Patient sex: M
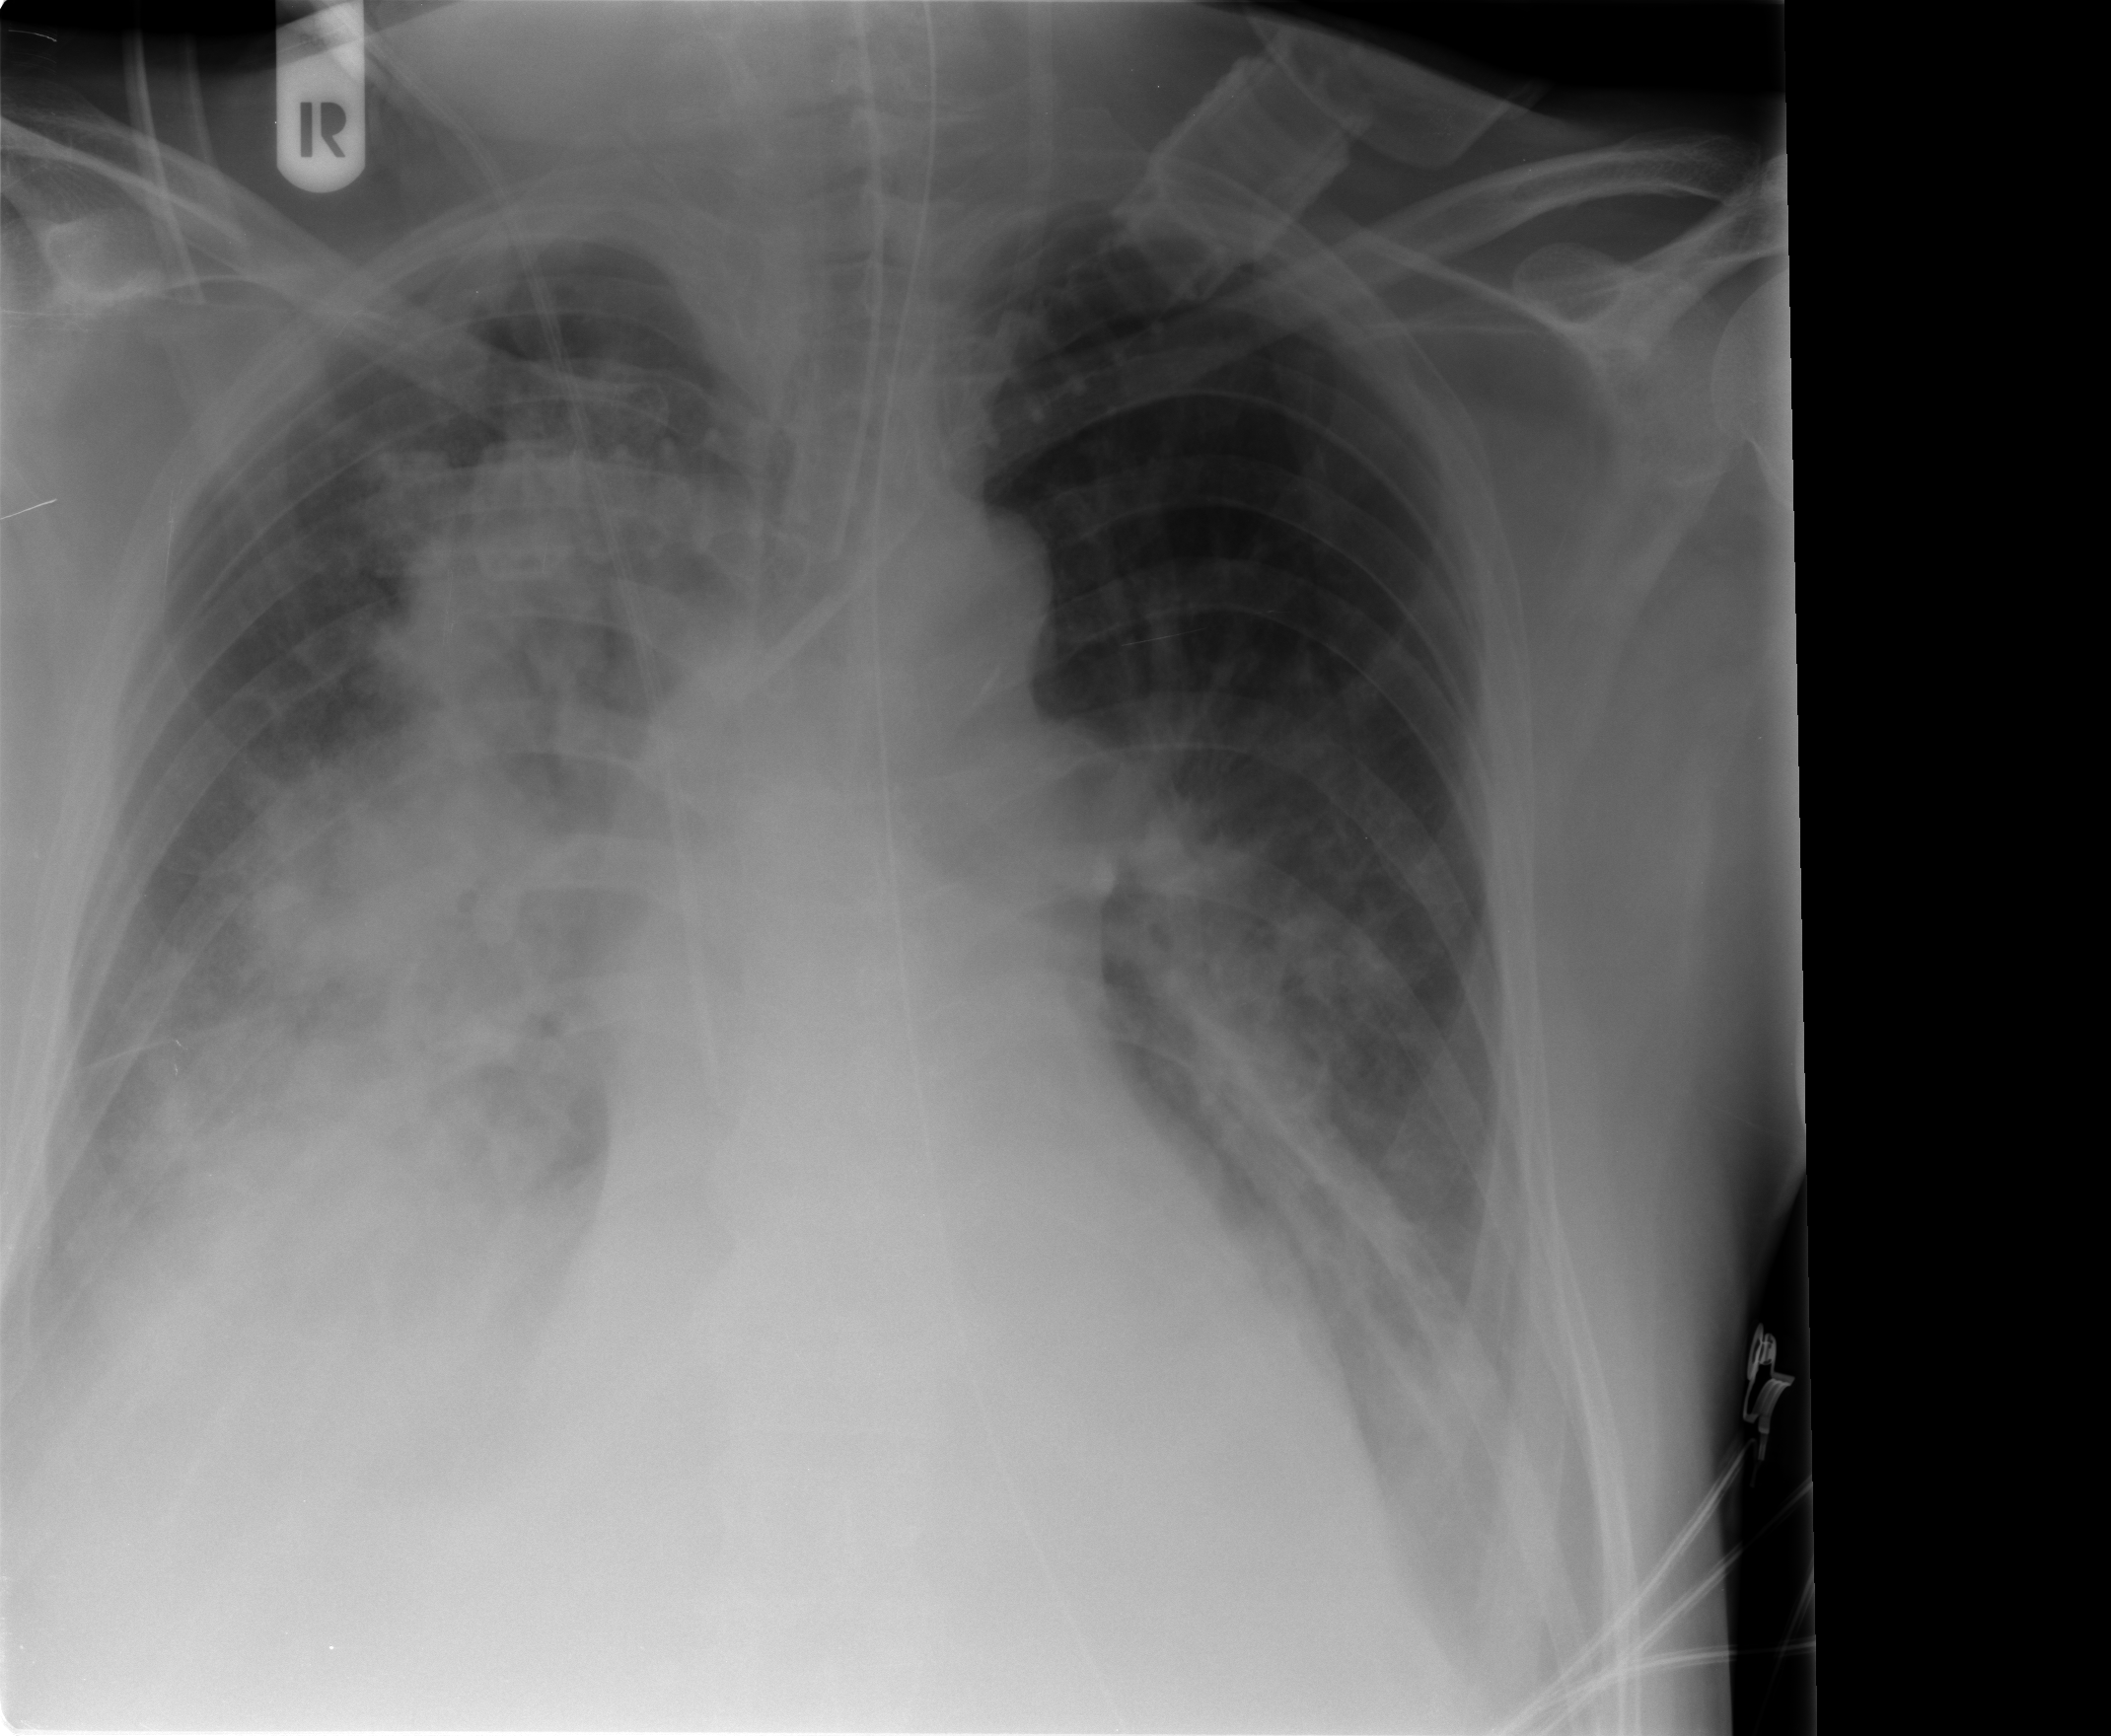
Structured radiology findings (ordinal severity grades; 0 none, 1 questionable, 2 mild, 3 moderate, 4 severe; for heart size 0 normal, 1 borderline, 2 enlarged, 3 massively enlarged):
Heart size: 2
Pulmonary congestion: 2
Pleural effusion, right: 2
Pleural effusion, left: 1
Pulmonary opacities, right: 3
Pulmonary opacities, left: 2
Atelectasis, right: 2
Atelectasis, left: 2